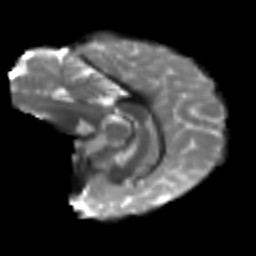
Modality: T2w
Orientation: sagittal
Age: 26
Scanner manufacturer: siemens
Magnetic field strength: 3 T
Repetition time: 4.52 s
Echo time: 0.084 s